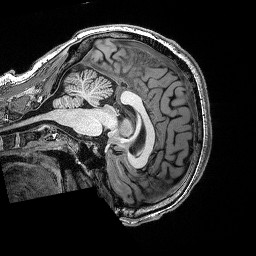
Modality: T1w
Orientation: sagittal
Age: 35
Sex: male
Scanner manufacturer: siemens
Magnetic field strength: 3 T
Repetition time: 2.53 s
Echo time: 0.0033 s